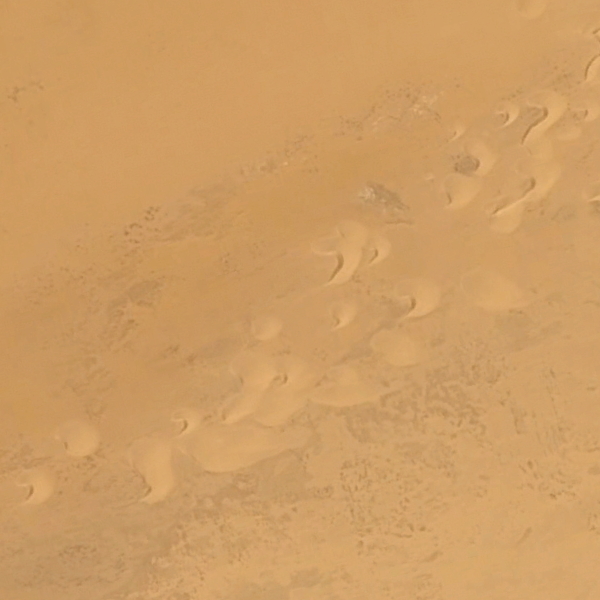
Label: Desert